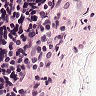
Metastatic tissue present: no